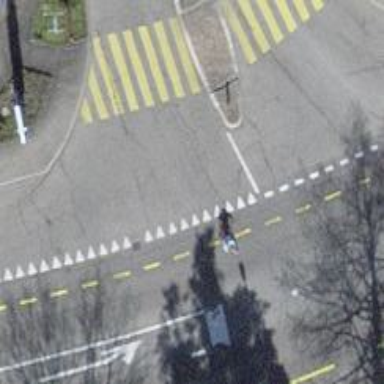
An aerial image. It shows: Road with "give way" sign.